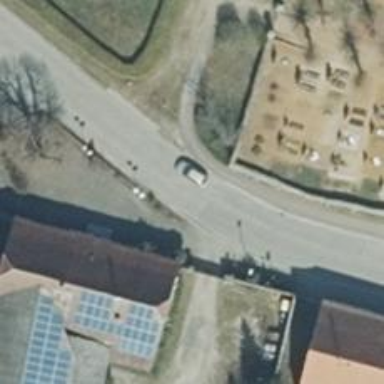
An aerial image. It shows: Secondary road.